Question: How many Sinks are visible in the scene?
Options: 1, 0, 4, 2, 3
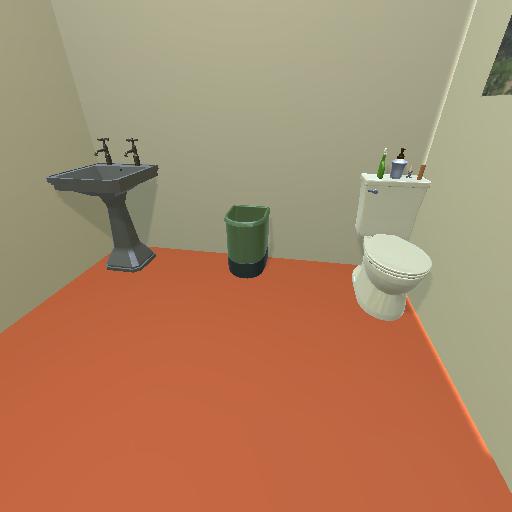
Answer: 1